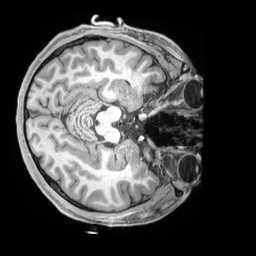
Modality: T1w
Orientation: axial
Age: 29
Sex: male
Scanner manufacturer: siemens
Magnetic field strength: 3 T
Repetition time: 2.4 s
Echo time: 0.00226 s